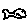
Label: fish